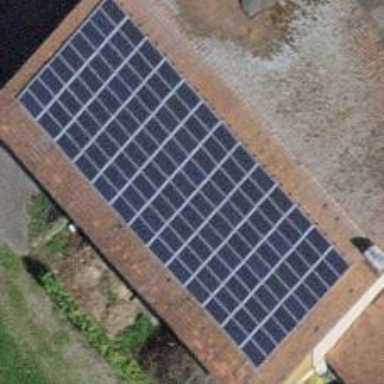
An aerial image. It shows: Solar power generator utilizing photovoltaic technology with solar photovoltaic panels.